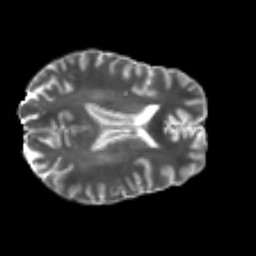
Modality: T2w
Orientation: axial
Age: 22
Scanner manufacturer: philips
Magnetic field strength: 3 T
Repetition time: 8.6 s
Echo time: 0.127 s